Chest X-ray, PA view. Patient: 24 years old, sex M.
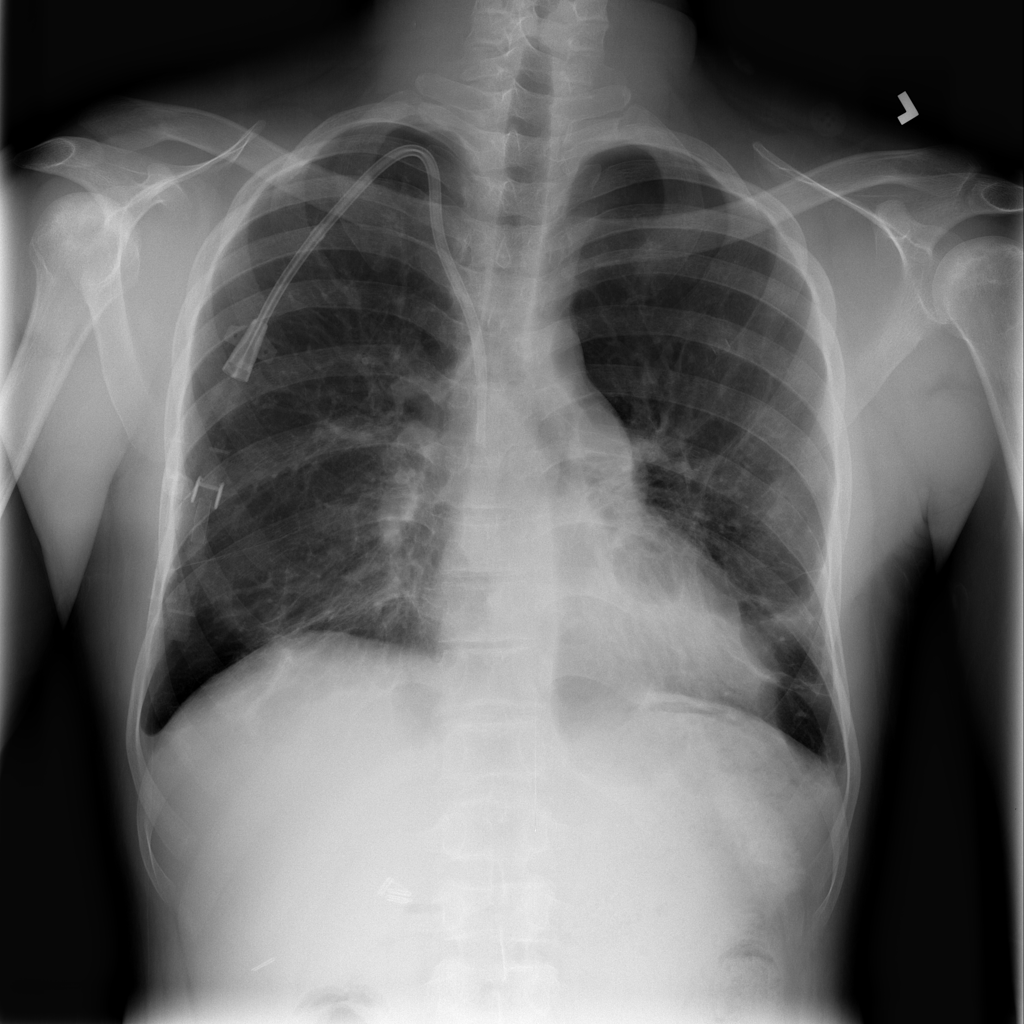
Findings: Atelectasis